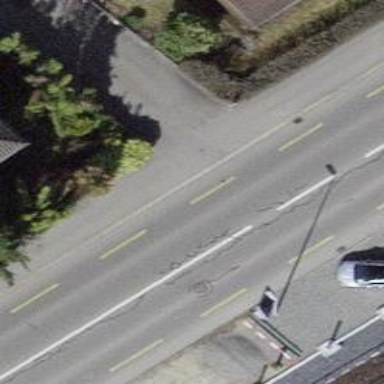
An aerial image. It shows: Smooth asphalt road in residential area.